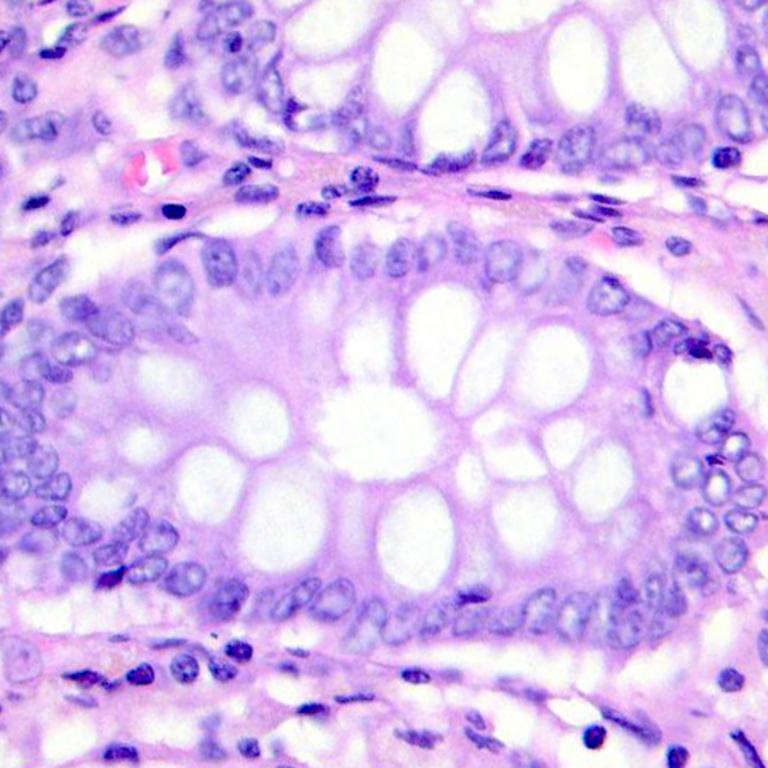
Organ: colon
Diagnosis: benign